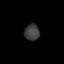
Tissue: prostate
Cell type: T cells
Senescence score: 0.3478
Nuclear area (px): 231
Mean DAPI intensity: 63.022